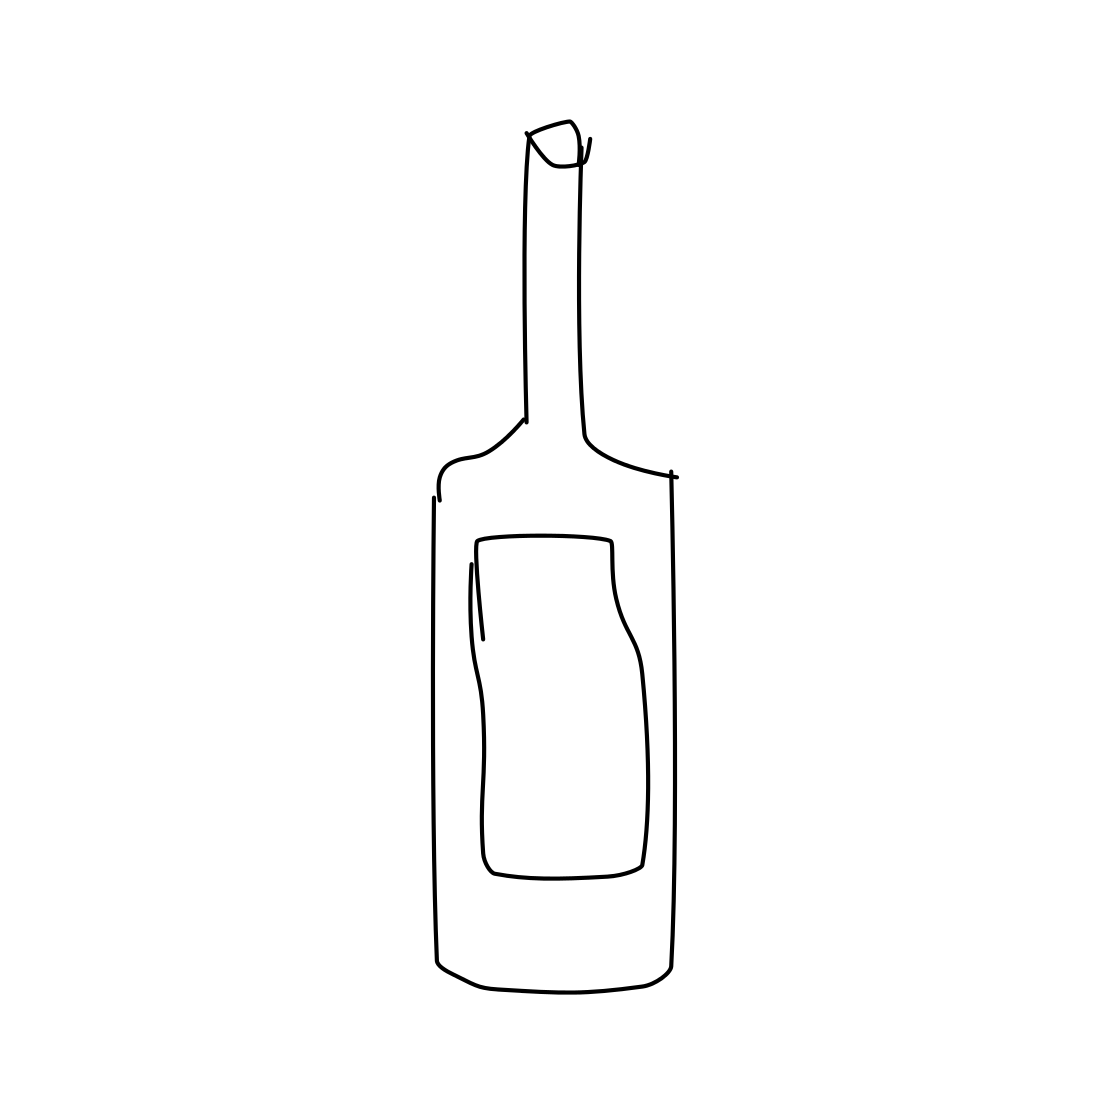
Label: wine-bottle